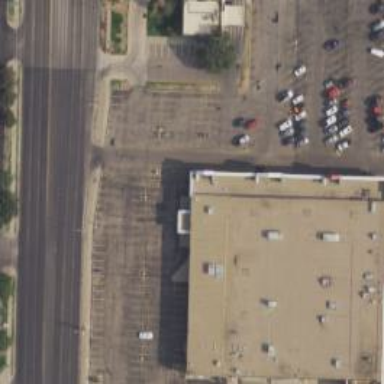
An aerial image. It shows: Parking space is available.